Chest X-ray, AP view. Patient: 55 years old, sex M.
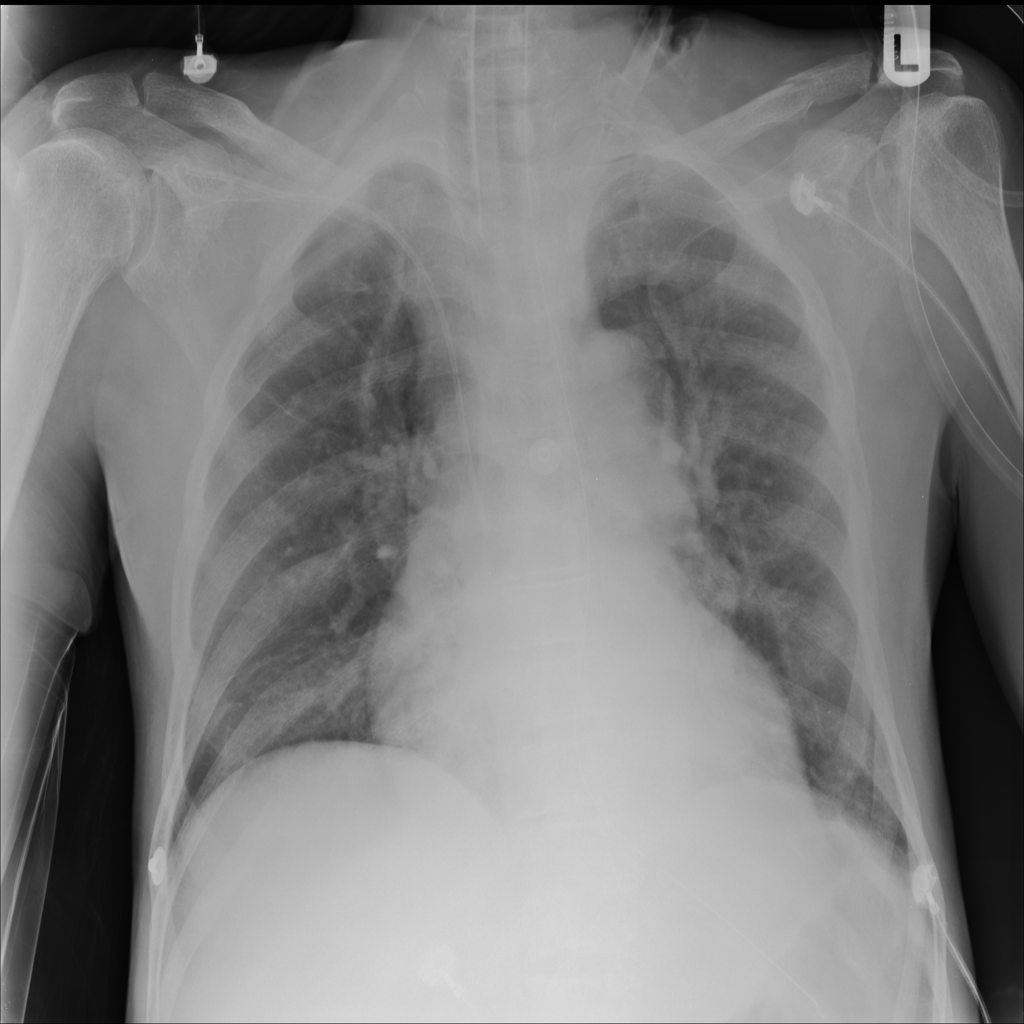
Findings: No Finding